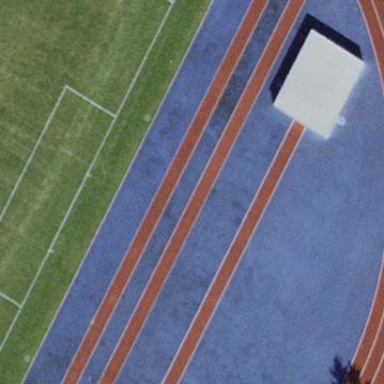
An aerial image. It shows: Long jump track for athletics on leisure land.